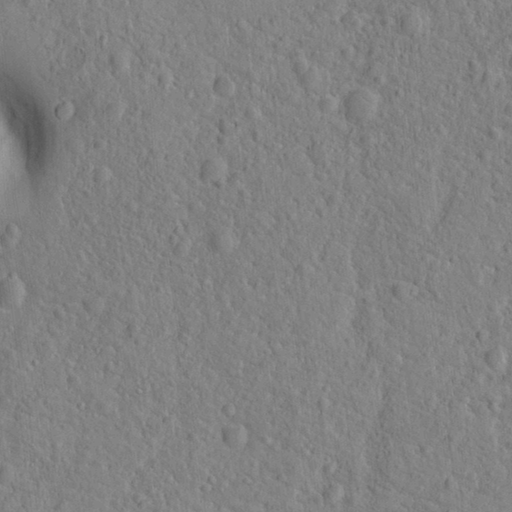
Classes present: Background, Cone